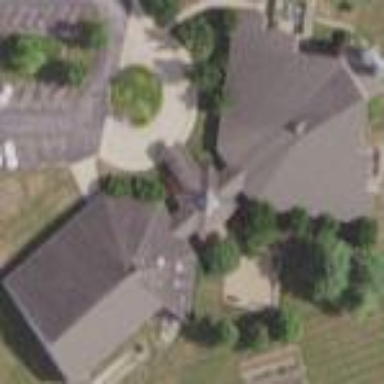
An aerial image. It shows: Building that is place of worship.